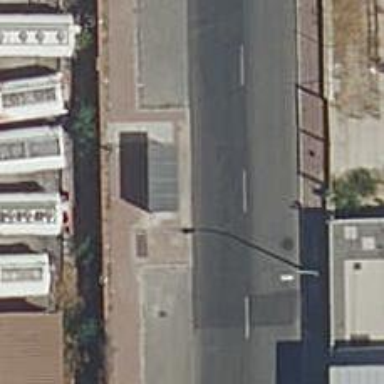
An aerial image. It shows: Public transport stop position.